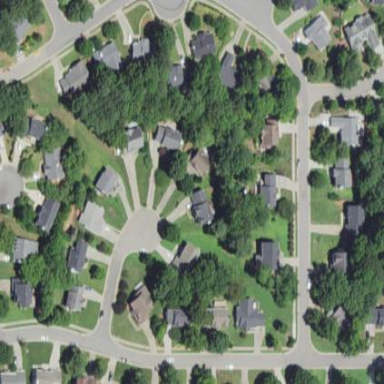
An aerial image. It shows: Residential neighbourhood.